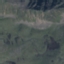
Land use / land cover: HerbaceousVegetation